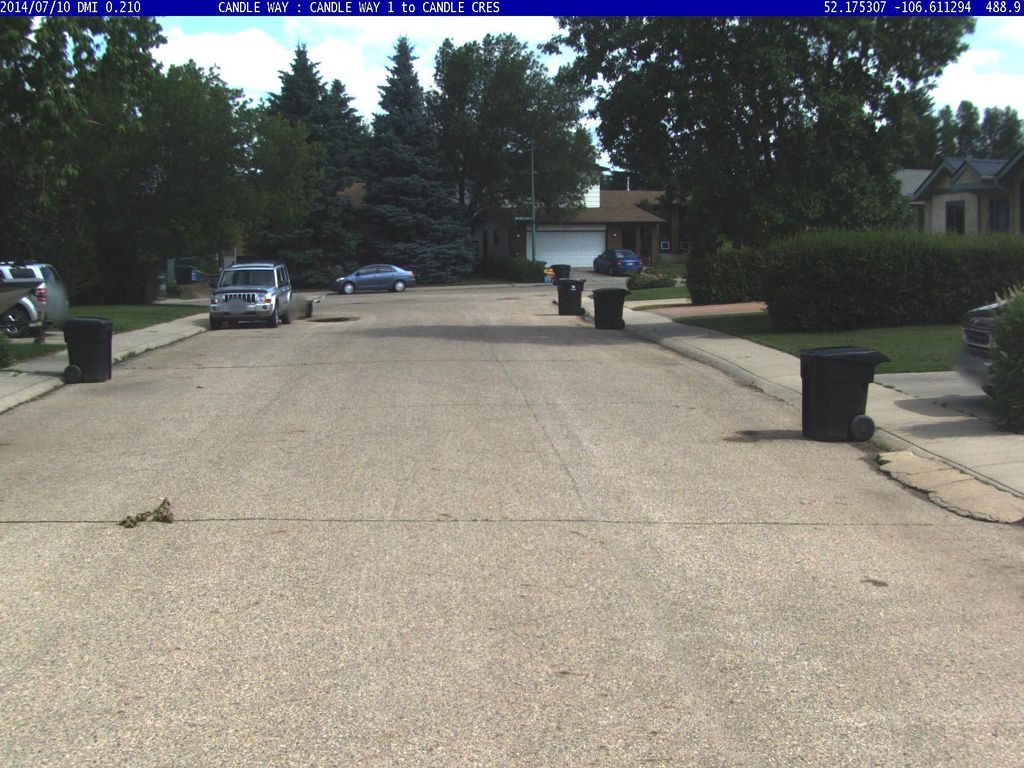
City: saskatoon